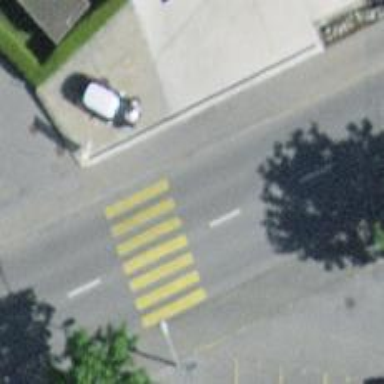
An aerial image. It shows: Uncontrolled zebra crossing on the road.